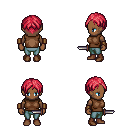
a pixel art fantasy rpg character, female body template, human, dark skin, brown sleeveless shirt, teal pants, ruby red parted hairstyle, leather bracers, brown shoes, dagger, four views (front, back, left, right), 2x2 character sprite sheet, small pixel art, hard edges, no anti-aliasing